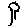
Label: tree